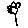
Label: flower